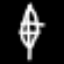
Label: leaf